Field crop: maize
Growth stage: 2
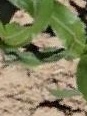
Species: maize